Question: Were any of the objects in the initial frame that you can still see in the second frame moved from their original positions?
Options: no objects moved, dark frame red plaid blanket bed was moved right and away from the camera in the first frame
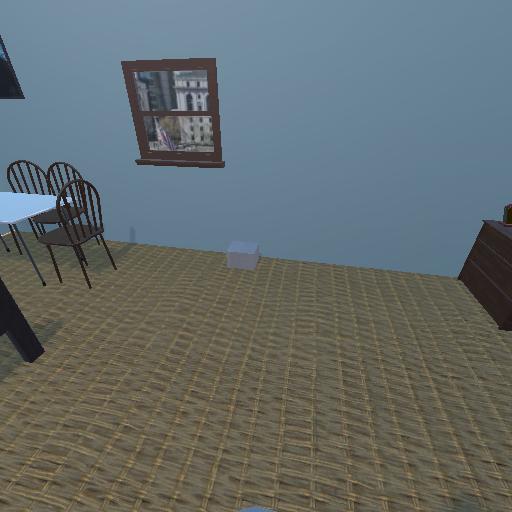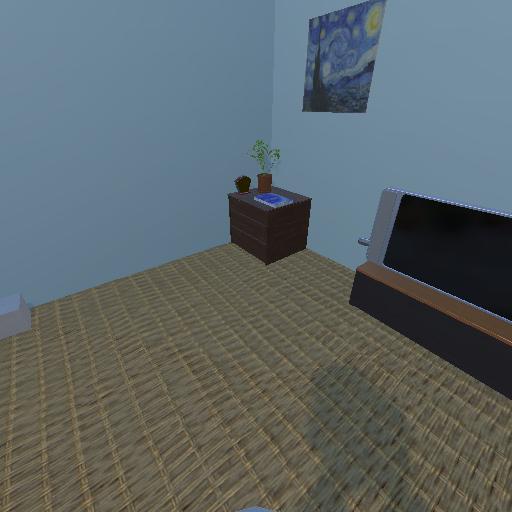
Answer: no objects moved